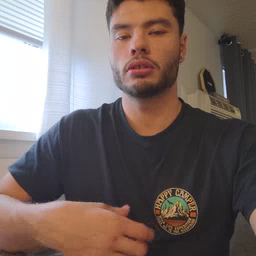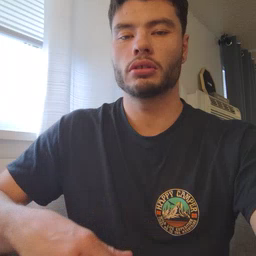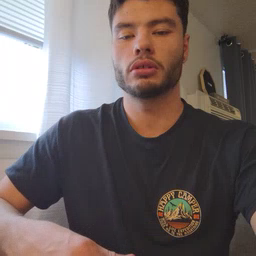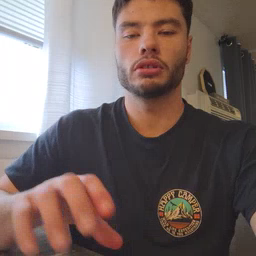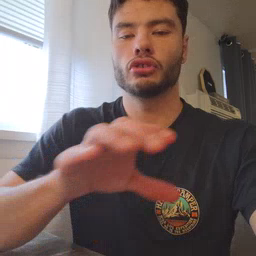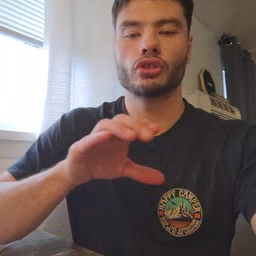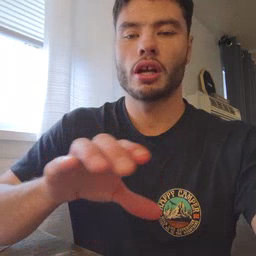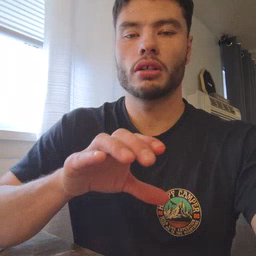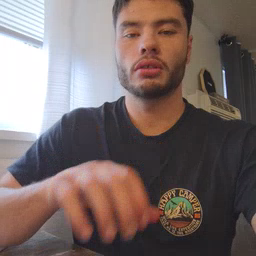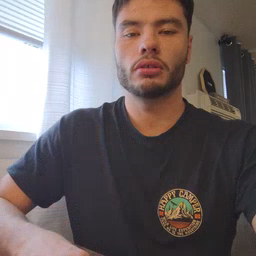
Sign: chocolate